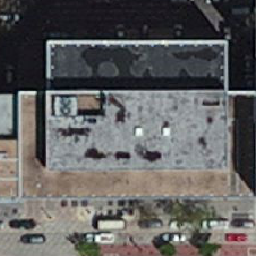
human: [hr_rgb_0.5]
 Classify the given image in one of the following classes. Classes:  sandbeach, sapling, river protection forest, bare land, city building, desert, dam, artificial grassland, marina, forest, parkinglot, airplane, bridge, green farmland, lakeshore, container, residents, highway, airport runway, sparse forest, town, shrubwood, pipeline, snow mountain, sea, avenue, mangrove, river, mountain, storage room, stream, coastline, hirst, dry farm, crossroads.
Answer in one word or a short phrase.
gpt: city building